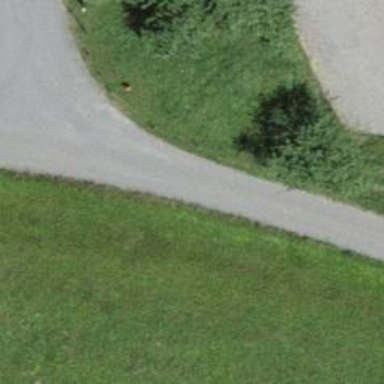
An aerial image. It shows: Unclassified road with asphalt surface.